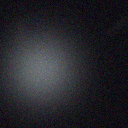
Screen state: off